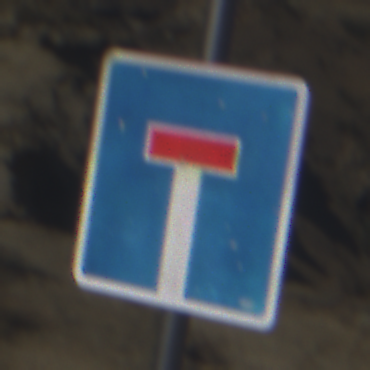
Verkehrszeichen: Sackgasse
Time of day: Midday
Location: Outdoor (Nature)
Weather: Clear
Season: NotSpecified
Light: Natural